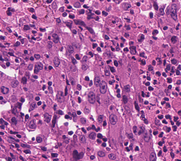
Tumor epithelial tissue: yes
Tumor-associated stroma tissue: yes
Normal tissue: no